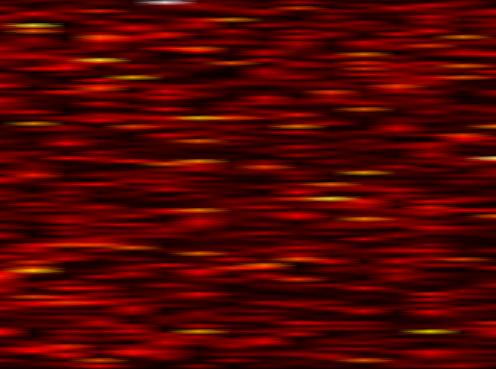
Label: FOFDM